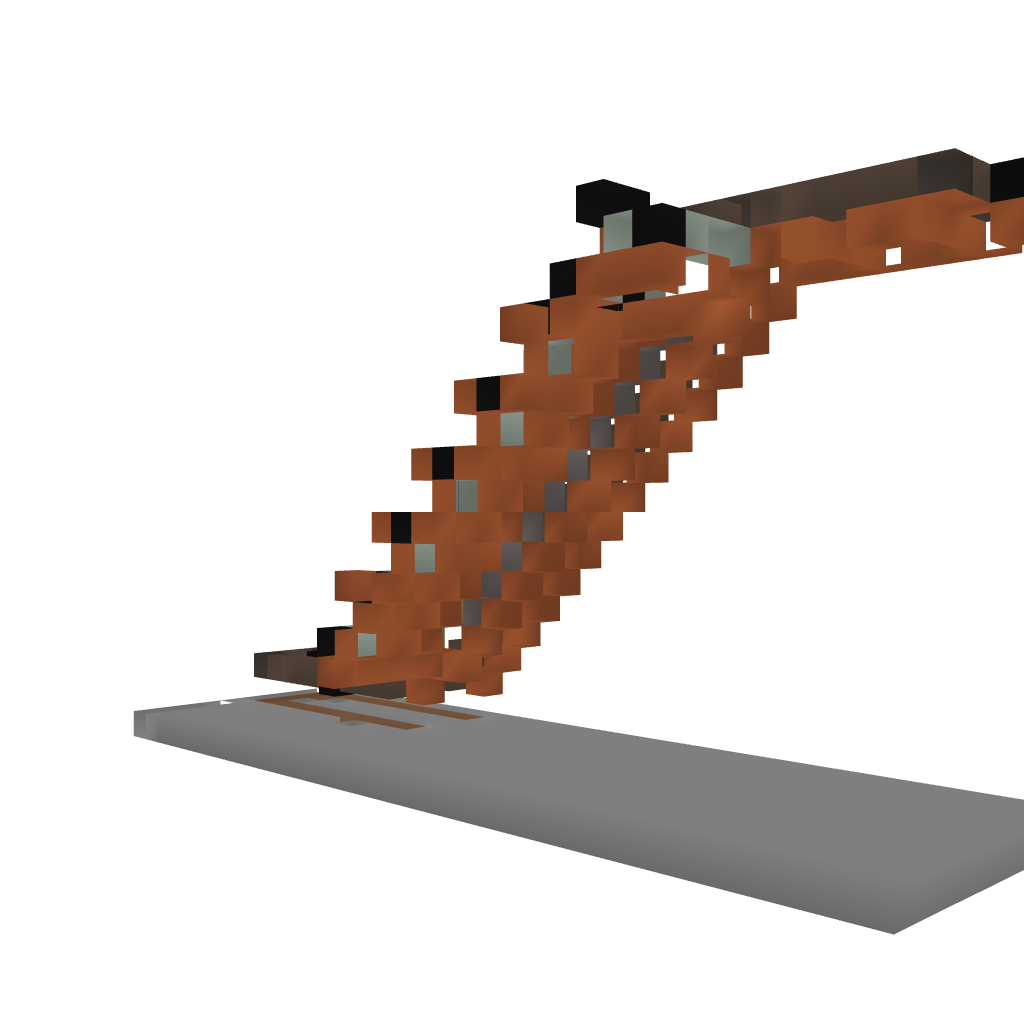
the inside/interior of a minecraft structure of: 1.7 piston minecart escalator